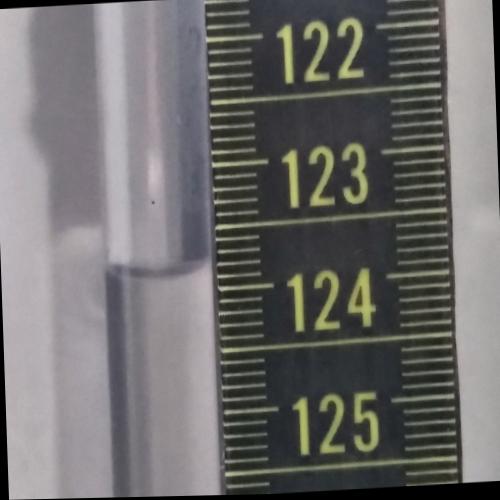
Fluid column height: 123.8 cm